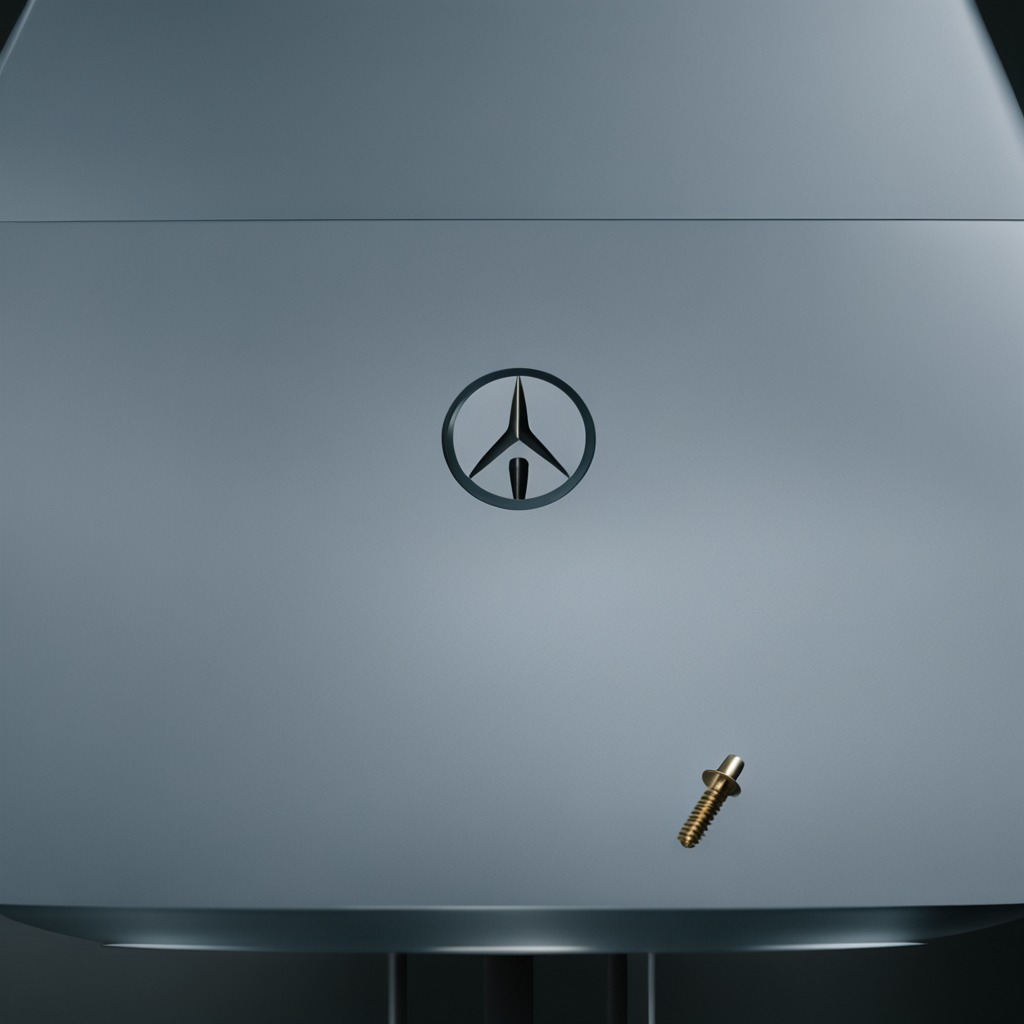
A metal screw is lying on a toolbox surface in an airplane hangar workshop 8K.